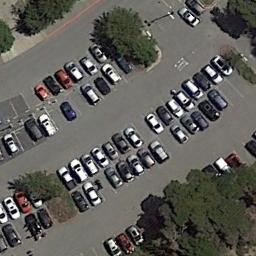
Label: parking_lot